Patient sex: M
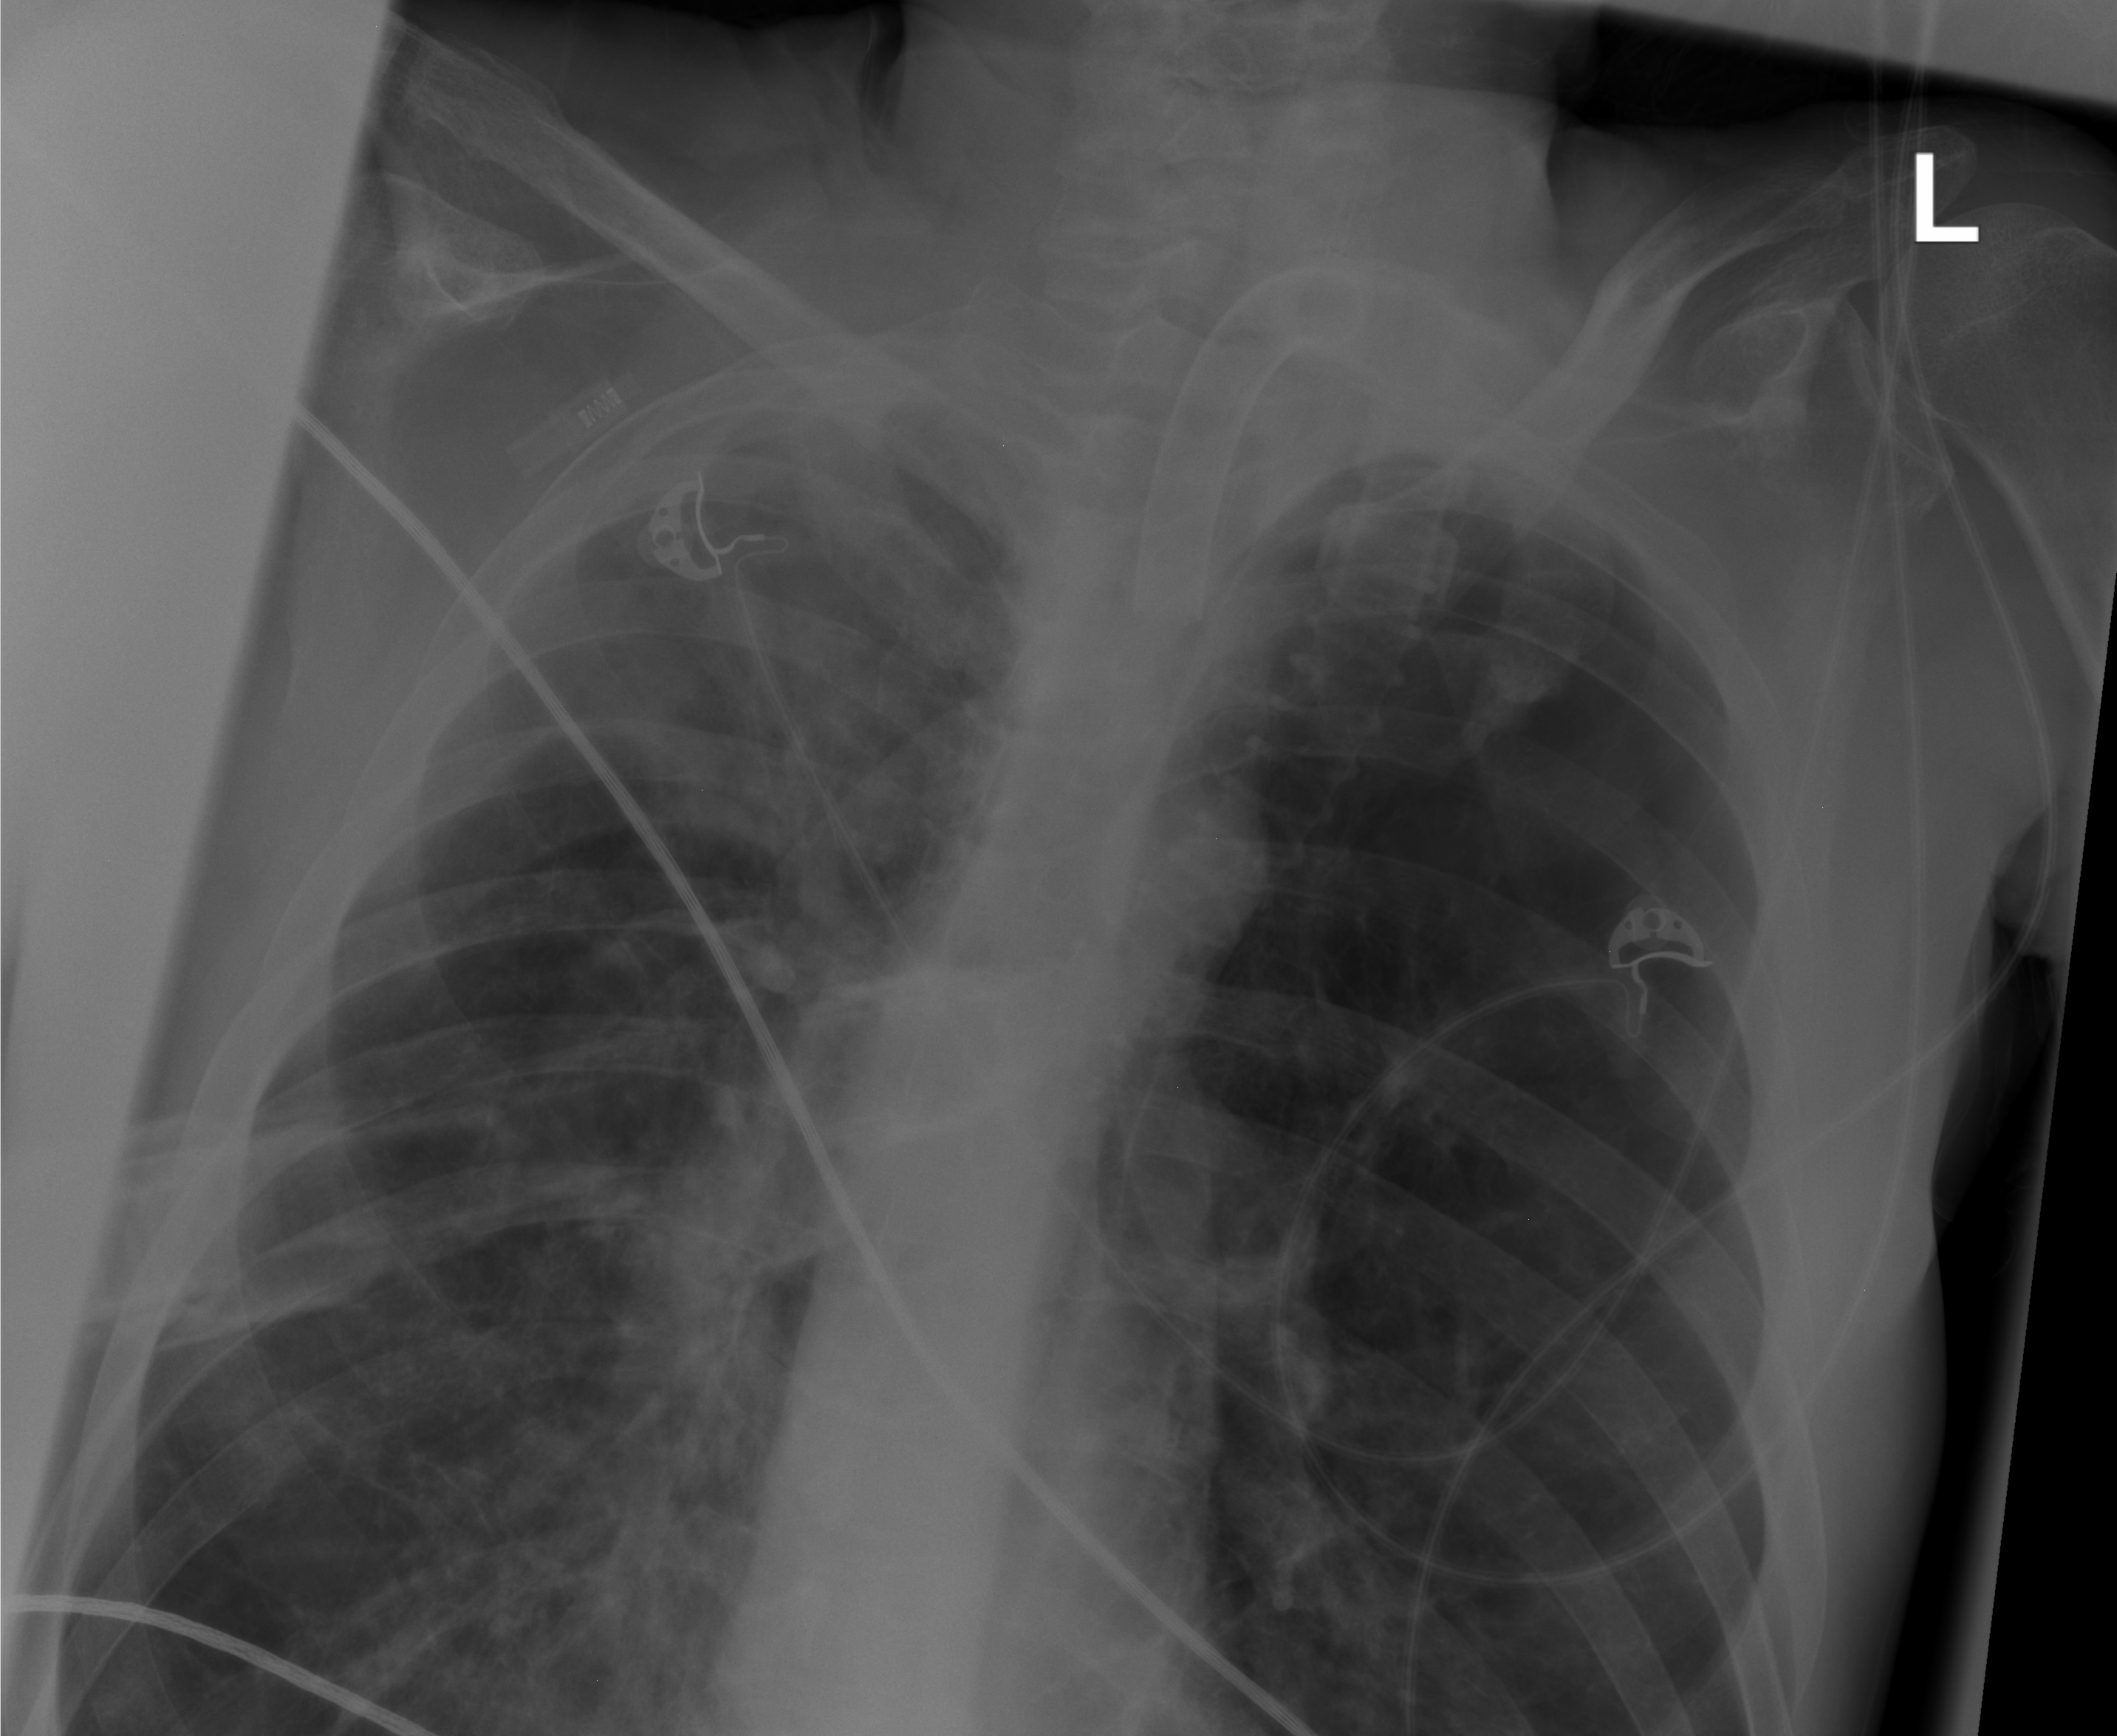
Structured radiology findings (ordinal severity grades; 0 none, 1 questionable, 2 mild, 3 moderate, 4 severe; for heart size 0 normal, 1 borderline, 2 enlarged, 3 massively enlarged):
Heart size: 0
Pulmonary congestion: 0
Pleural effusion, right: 0
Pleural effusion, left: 0
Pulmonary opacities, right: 2
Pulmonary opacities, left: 0
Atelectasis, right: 0
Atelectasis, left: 0